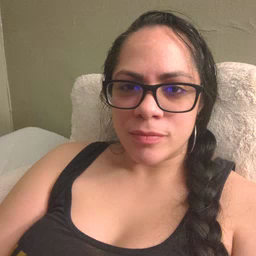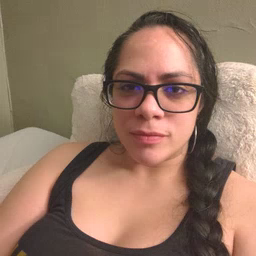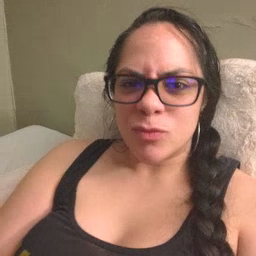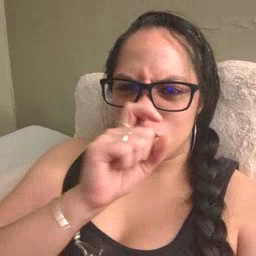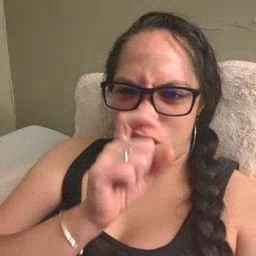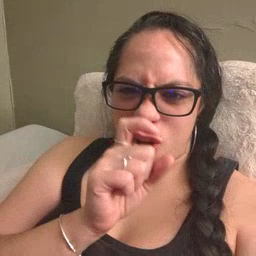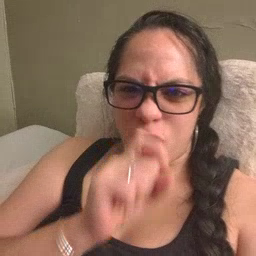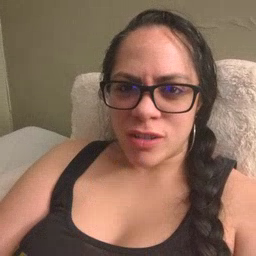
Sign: doll